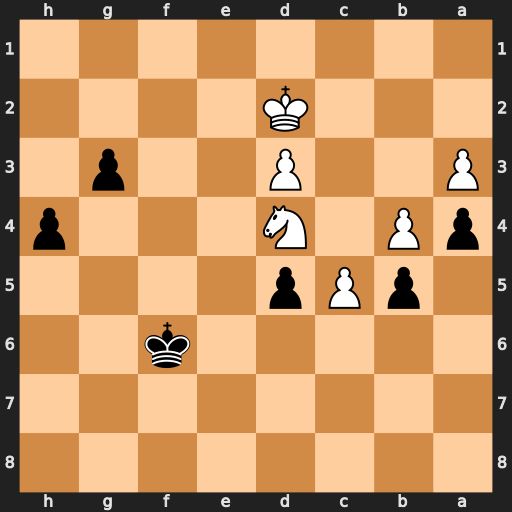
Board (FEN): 8/8/5k2/1pPp4/pP1N3p/P2P2p1/3K4/8
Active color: b
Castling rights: -
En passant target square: -
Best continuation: g2 Nf3 h3 c6 Ke7 c7 Kd7